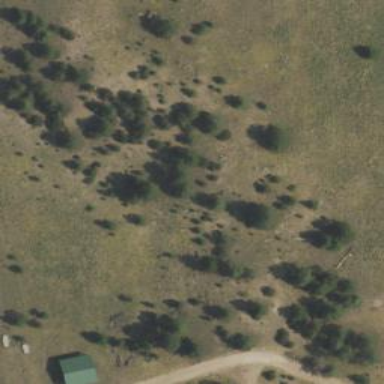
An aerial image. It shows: Evergreen woodland featuring needle-leaved trees.